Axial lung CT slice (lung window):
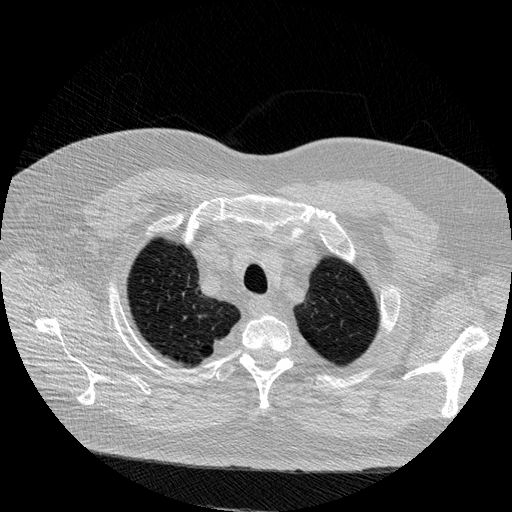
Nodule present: no